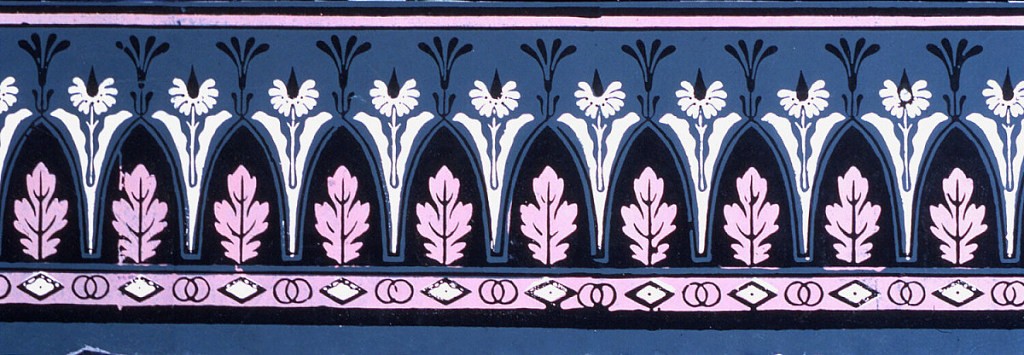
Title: Border
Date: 1825
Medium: Block printed on handmade paper
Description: Black arcade with pink oak leaves in center. Between arches is a stylized black and white floral pattern that rises above it. Lower border of black and white diamonds and two black-lined circles on pink ground.